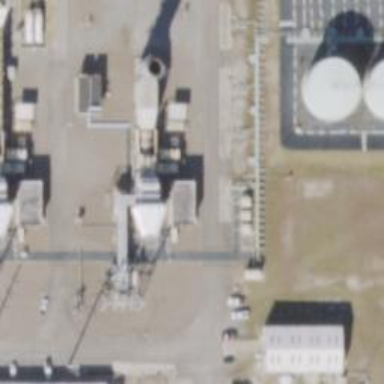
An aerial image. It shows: Gas turbine generator powered by gas.